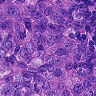
Metastatic tissue present: yes